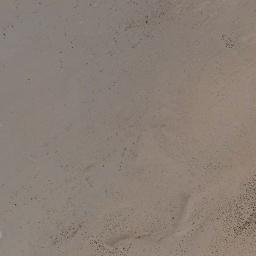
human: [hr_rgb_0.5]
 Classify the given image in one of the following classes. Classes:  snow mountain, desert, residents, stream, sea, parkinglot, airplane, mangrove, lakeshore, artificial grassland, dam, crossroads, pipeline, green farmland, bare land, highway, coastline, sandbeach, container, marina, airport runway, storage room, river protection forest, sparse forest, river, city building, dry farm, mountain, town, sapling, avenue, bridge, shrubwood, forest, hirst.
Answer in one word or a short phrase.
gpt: bare land